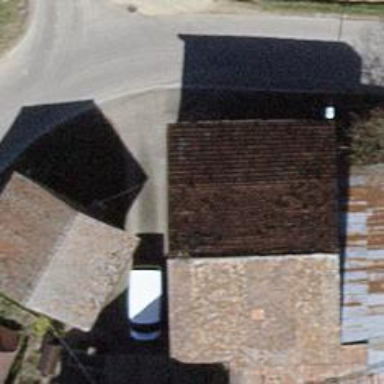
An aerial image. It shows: Farm building.